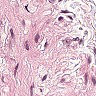
Metastatic tissue present: no